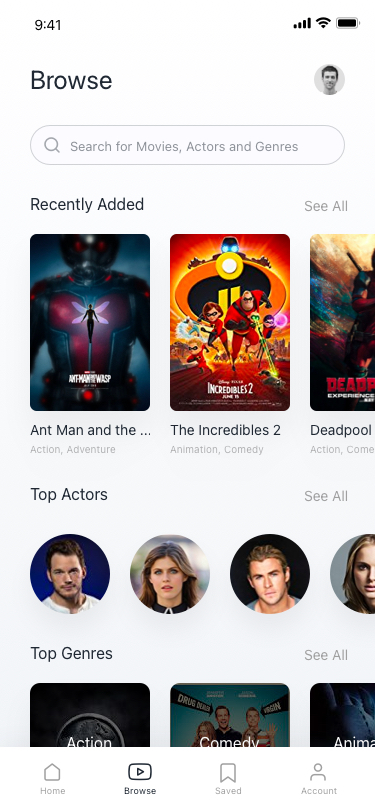
Text in this UI design:
Browse
Search for Movies, Actors and Genres
Recently Added
See All
Ant Man and the ...
Action, Adventure
The Incredibles 2
Animation, Comedy
Deadpool 2
Action, Comedy
Top Actors
See All
Top Genres
See All
Action
Comedy
Animation
Home
Browse
Saved
Account